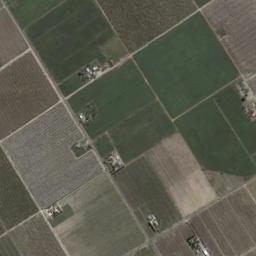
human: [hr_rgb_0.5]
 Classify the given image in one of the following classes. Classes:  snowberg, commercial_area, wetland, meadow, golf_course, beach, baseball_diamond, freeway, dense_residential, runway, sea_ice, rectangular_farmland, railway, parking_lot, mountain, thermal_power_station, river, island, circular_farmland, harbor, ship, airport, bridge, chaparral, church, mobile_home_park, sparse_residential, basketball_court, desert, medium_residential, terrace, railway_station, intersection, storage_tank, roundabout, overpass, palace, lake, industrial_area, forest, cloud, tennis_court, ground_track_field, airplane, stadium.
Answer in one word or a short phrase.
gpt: rectangular_farmland